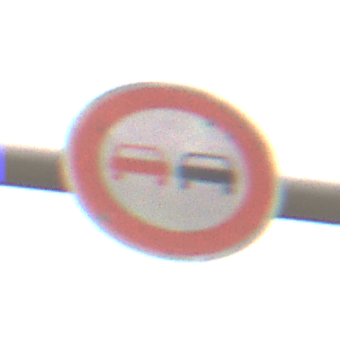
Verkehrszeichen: Ueberholverbot
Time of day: MorningAfternoon
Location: Outdoor (Nature)
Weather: Overcast
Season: NotSpecified
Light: Natural